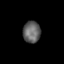
Tissue: skin
Cell type: Others
Senescence score: 0.7138
Nuclear area (px): 375
Mean DAPI intensity: 97.368